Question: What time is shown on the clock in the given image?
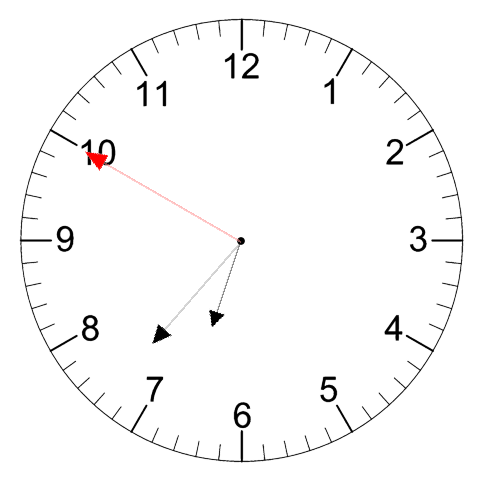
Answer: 06:36:50